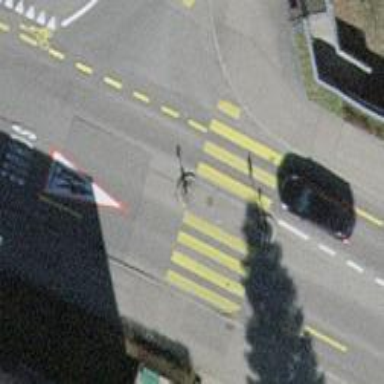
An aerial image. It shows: Tertiary road with asphalt surface and separate cycle lane.